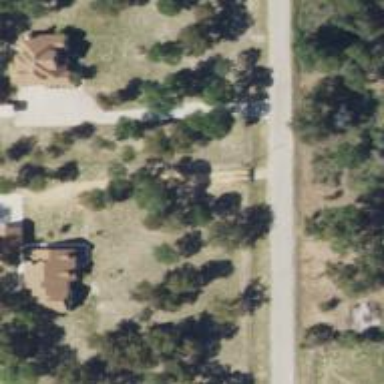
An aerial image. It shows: Driveway leading to service road.